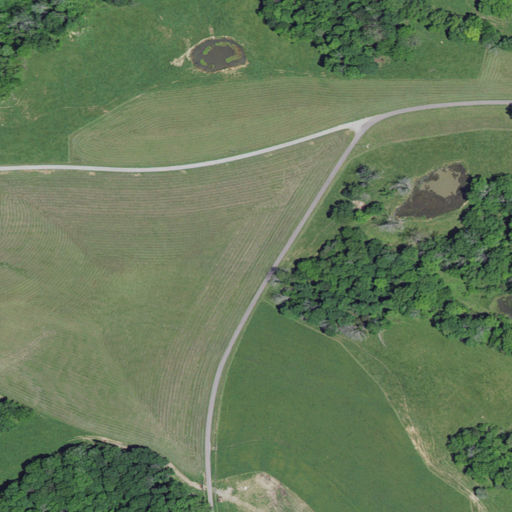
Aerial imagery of mountain in Kentucky named Elk Hill containing pasture, deciduous forest, and open development